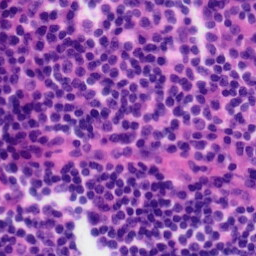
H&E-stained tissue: Tonsil